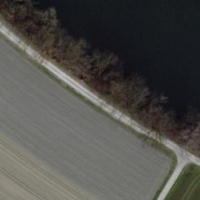
EUNIS habitat code: 52
Species observed at this site:
Columba palumbus